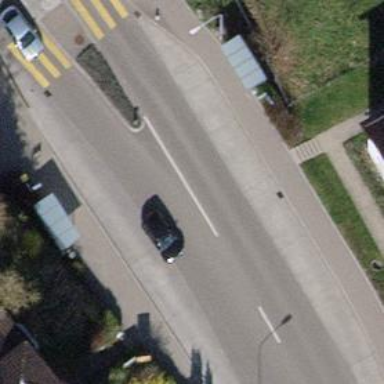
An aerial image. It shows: Bus stop with designated stop position for public transport.